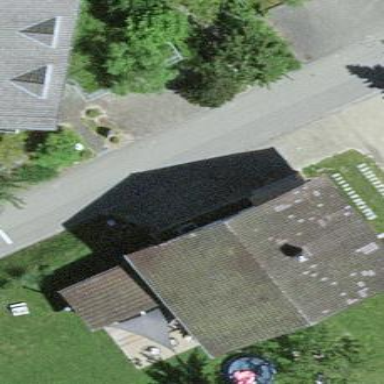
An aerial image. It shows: Residential building.